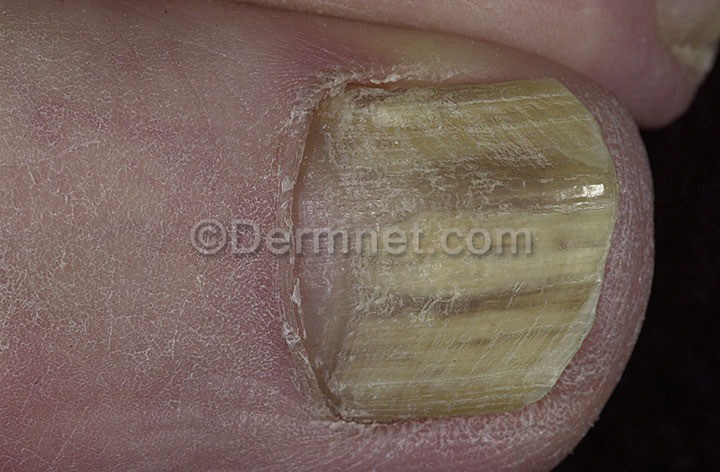
Disease: Nail Fungus and other Nail Disease